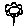
Label: flower